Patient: sex F, age 54
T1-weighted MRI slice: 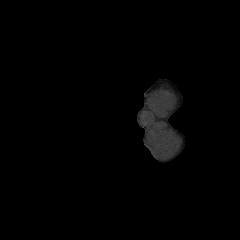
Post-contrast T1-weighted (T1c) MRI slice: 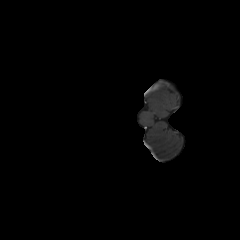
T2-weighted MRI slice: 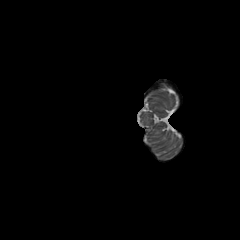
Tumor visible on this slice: no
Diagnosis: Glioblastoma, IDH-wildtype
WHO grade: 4